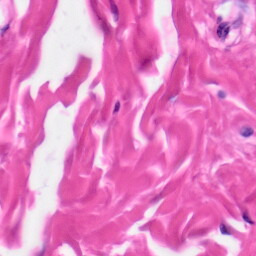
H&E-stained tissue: Skin